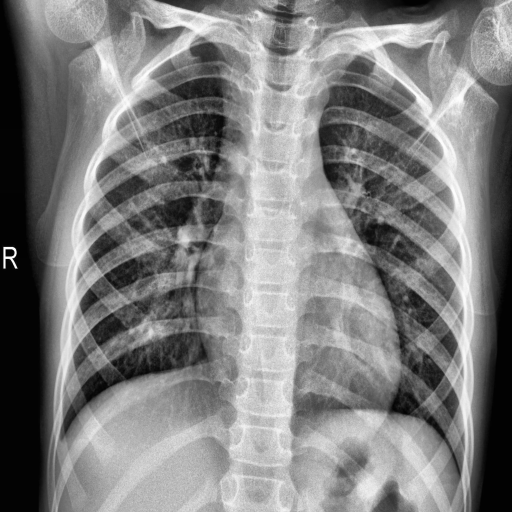
Finding: NORMAL